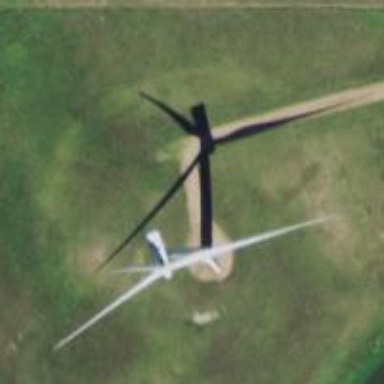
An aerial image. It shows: Wind generator powered by wind. The generator type is horizontal axis and it uses wind turbines.